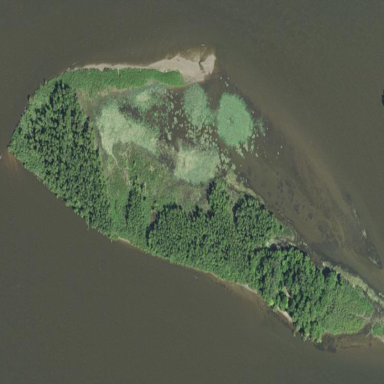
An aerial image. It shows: Islet.